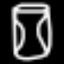
Label: hourglass